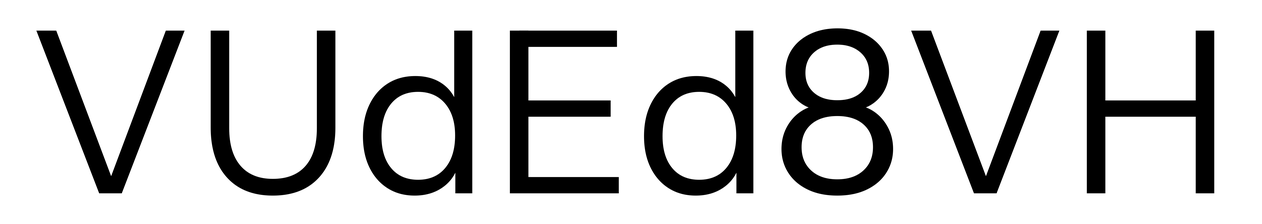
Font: InstrumentSans_Regular